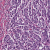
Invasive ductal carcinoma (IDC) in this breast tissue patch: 1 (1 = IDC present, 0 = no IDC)